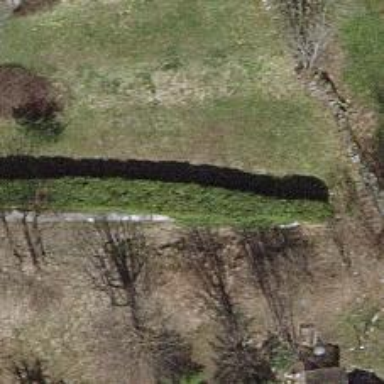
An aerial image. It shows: Hedge barrier.